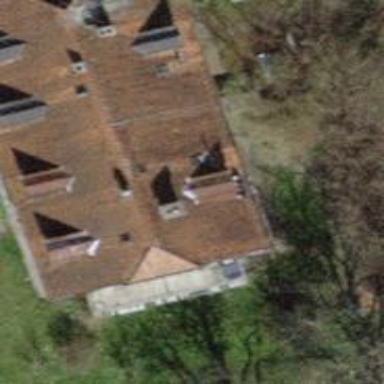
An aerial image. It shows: Pitched roof building.